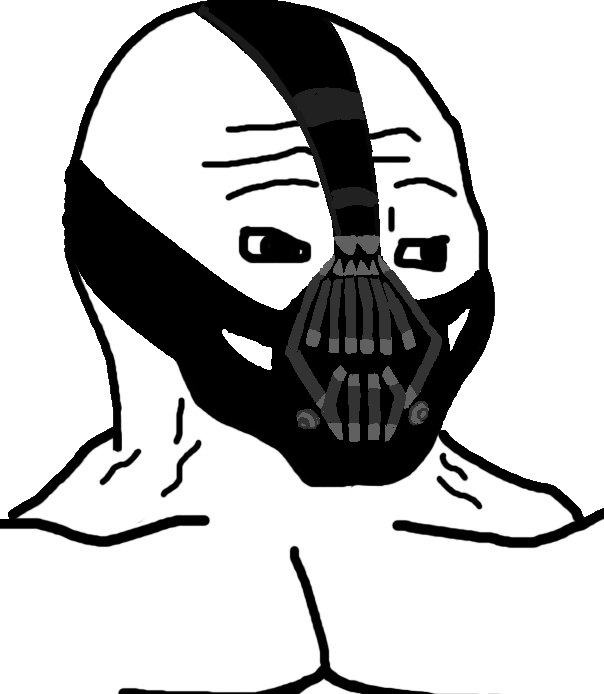
Label: 5_Stronkjak